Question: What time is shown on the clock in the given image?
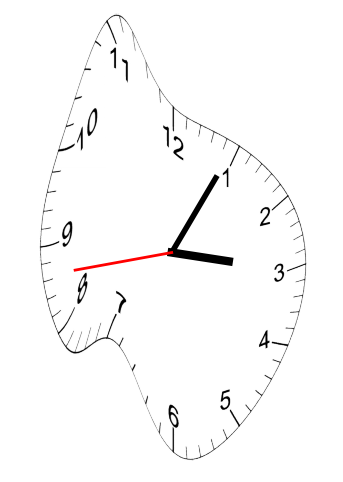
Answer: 03:04:43